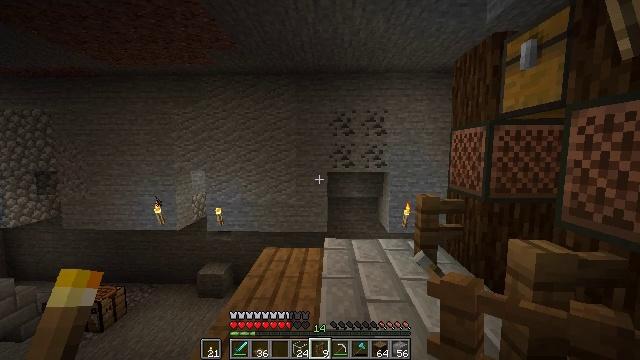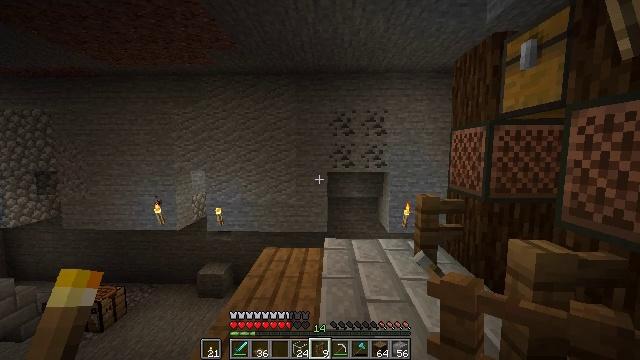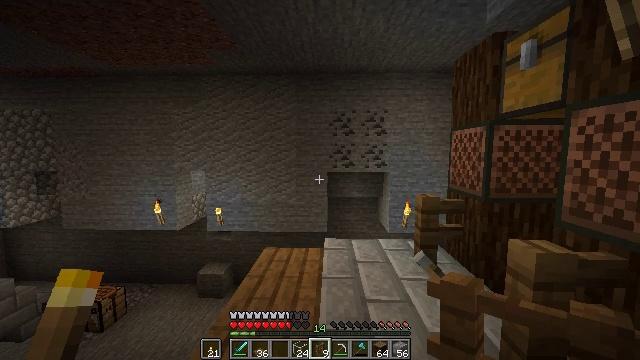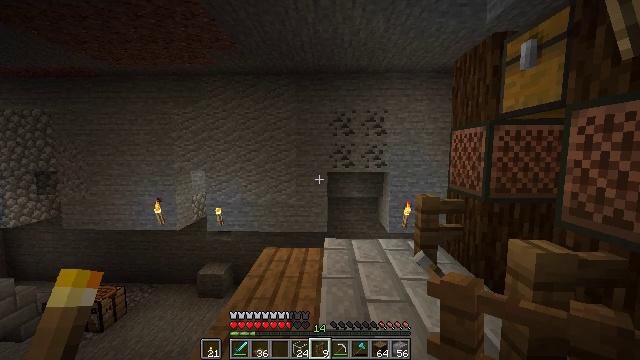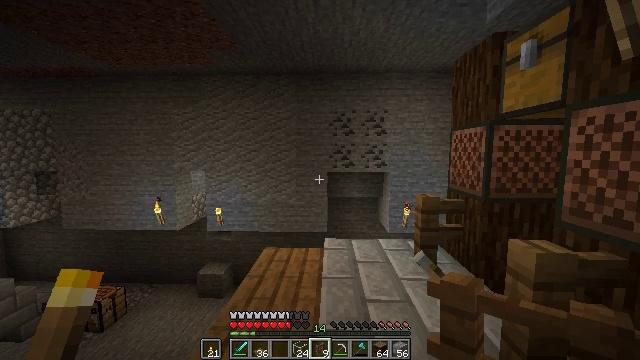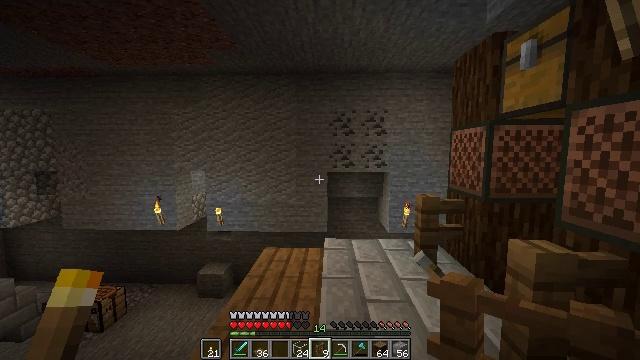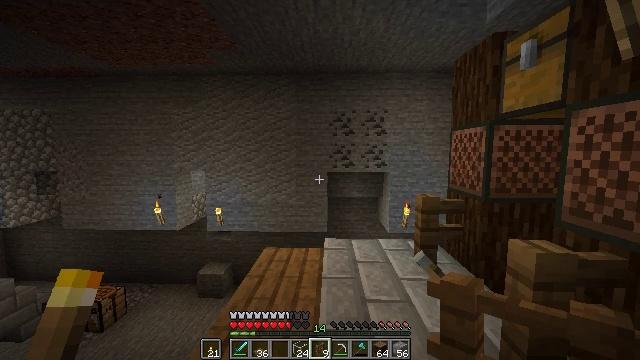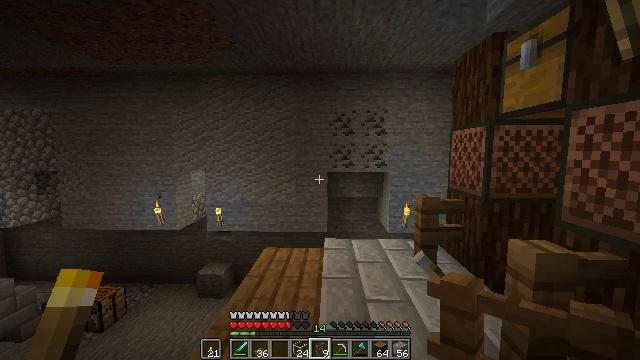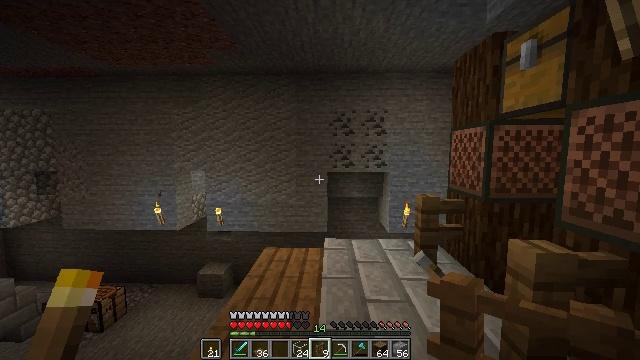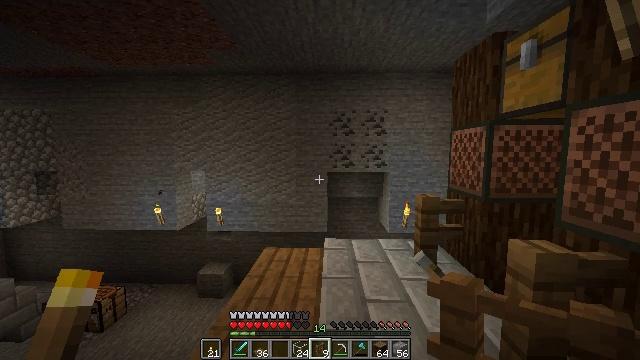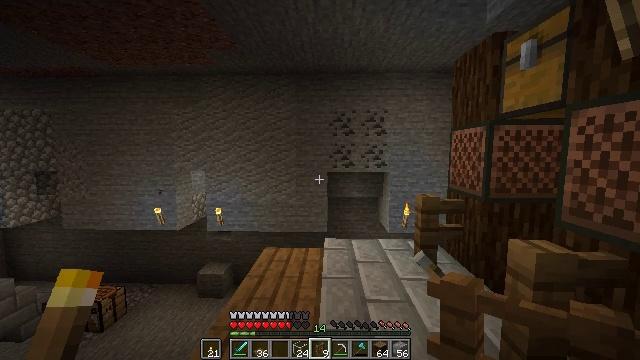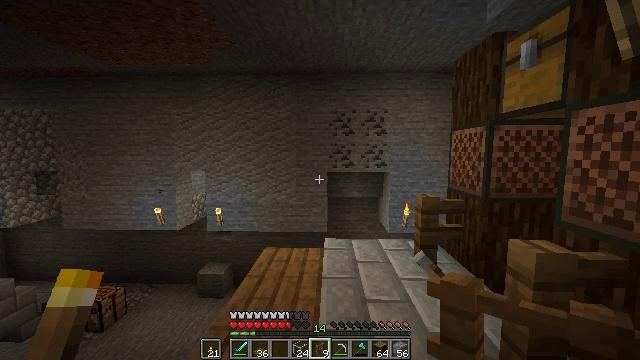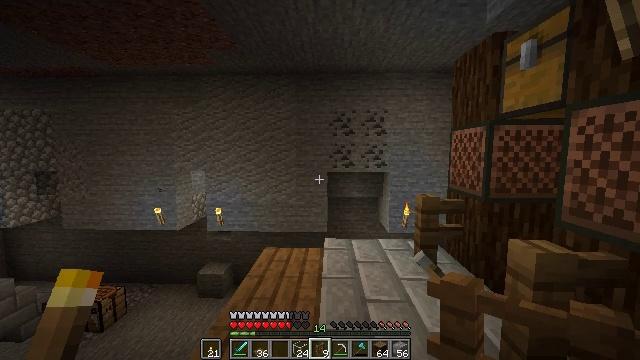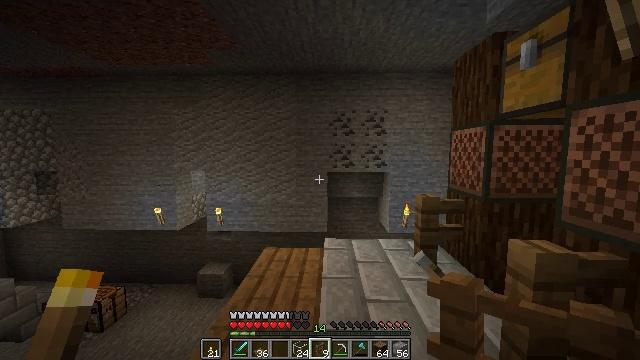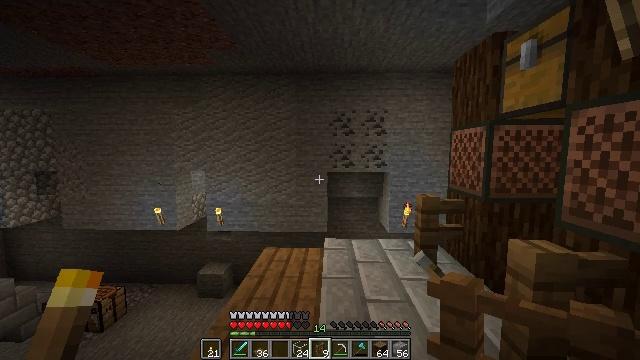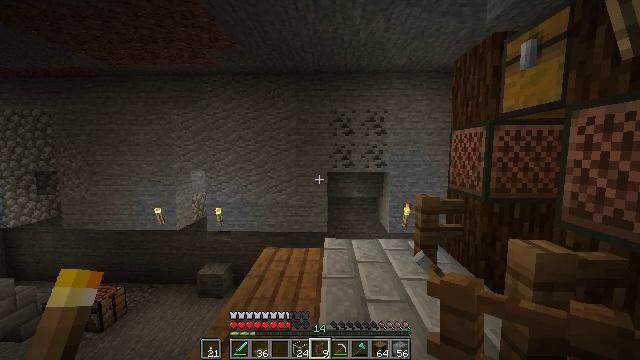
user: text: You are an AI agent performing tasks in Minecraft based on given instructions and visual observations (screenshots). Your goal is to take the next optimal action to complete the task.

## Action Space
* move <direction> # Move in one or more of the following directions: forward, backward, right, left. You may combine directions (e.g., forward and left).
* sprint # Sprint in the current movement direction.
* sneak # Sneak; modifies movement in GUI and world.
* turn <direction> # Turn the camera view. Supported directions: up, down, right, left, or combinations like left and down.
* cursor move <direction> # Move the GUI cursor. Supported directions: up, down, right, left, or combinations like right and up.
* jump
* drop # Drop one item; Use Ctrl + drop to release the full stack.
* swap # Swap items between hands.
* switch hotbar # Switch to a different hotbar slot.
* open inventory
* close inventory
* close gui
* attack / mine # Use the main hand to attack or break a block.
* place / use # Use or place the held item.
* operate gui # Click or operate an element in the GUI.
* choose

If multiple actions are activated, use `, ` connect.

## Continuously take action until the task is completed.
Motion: motion action
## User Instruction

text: Create spruce stairs using a crafting table.
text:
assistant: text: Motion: no_op
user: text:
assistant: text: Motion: no_op
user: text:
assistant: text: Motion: no_op
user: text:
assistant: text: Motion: no_op
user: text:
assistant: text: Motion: no_op
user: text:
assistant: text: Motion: no_op
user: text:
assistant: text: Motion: no_op
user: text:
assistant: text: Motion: no_op
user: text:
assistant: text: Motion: no_op
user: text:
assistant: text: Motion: no_op
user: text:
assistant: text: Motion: no_op
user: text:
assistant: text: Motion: no_op
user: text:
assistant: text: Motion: no_op
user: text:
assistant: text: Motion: no_op
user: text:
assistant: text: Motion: no_op
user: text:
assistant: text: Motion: no_op
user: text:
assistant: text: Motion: no_op
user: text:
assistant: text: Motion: no_op
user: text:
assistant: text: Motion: no_op
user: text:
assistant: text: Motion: no_op
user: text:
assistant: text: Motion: no_op
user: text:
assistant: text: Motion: no_op
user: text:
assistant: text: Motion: no_op
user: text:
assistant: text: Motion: no_op
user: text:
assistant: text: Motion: no_op
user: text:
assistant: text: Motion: no_op
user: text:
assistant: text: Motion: no_op
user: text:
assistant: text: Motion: no_op
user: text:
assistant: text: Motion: no_op
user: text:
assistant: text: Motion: no_op